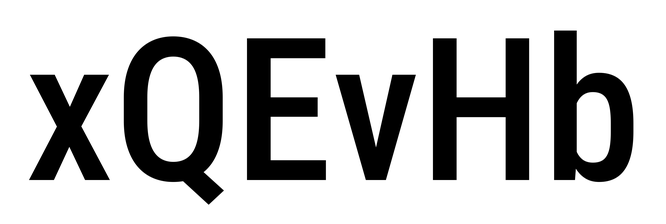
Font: Roboto_Condensed_Medium